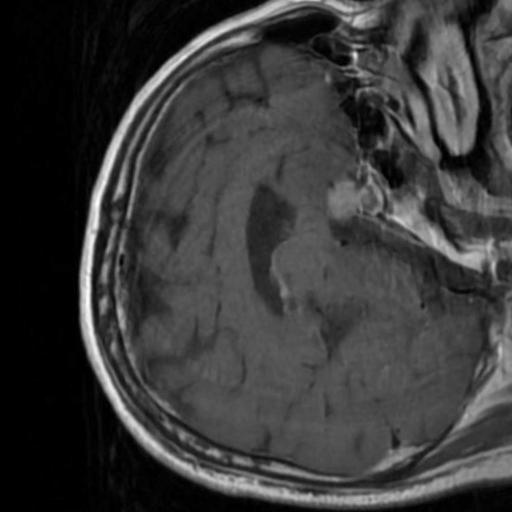
Label: brain_tumor